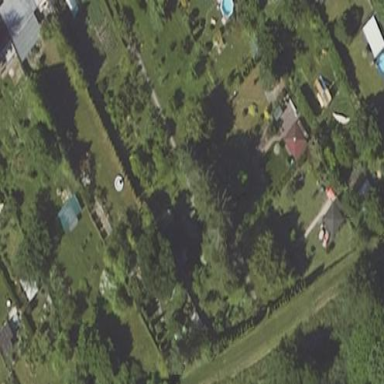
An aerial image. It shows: Garden that is leisure land.